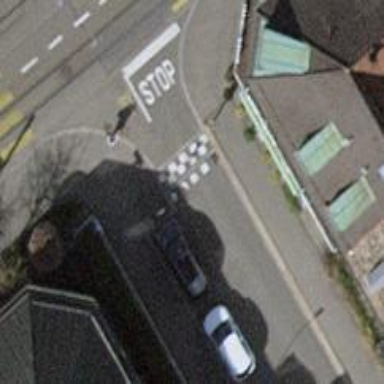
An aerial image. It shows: Kerb barrier.